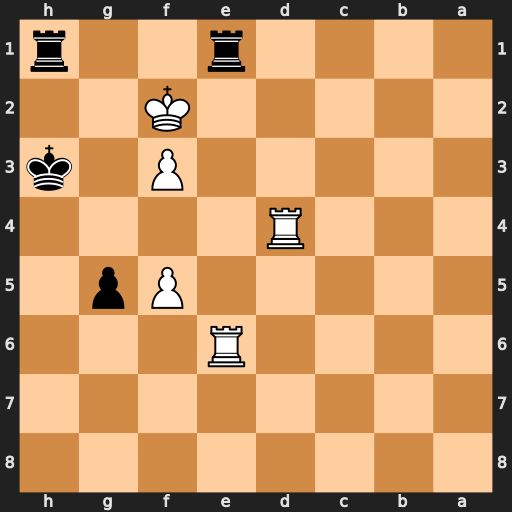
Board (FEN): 8/8/4R3/5Pp1/3R4/5P1k/5K2/4r2r
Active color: b
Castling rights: -
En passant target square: -
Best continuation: Rhf1#